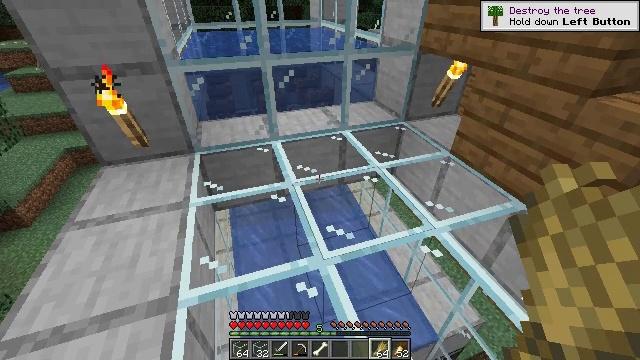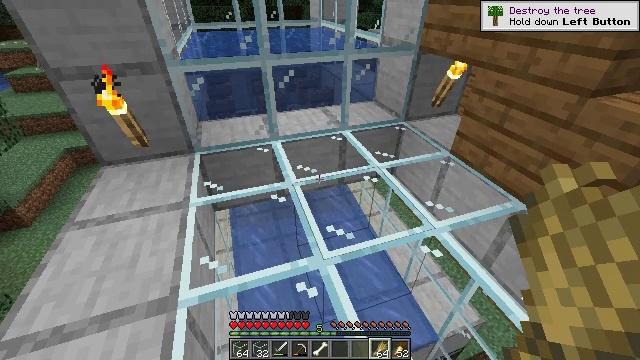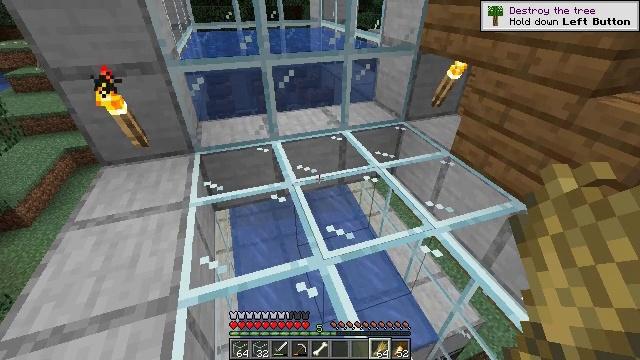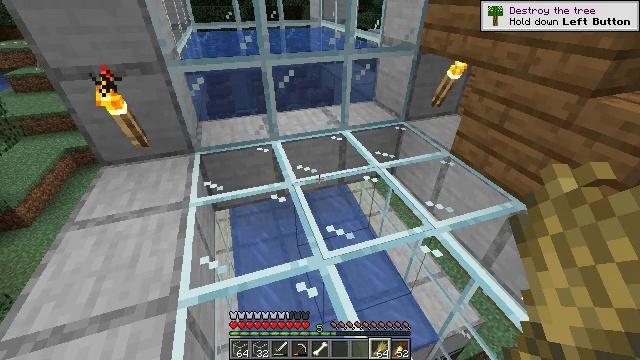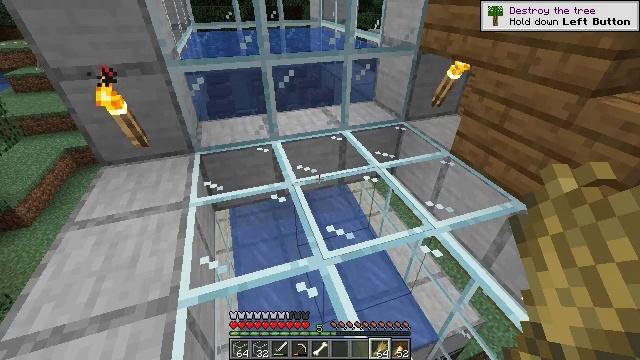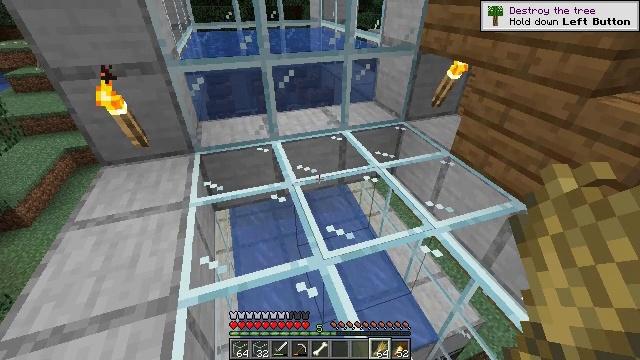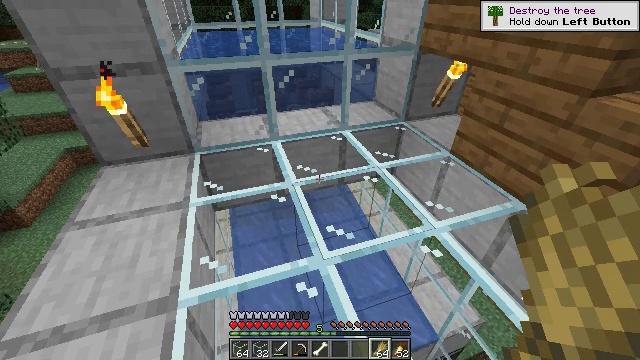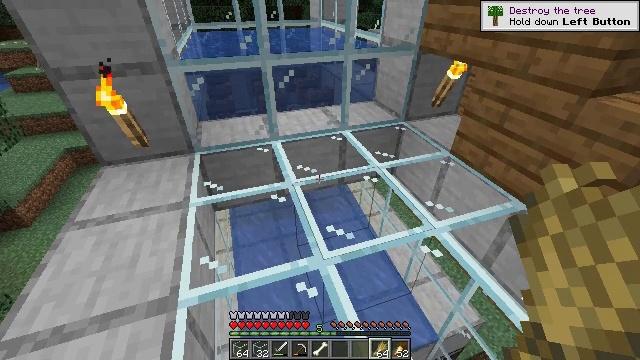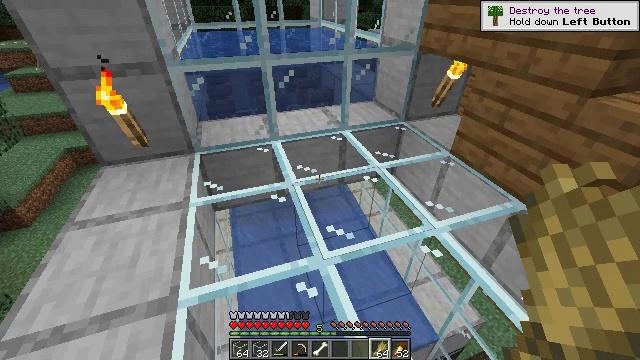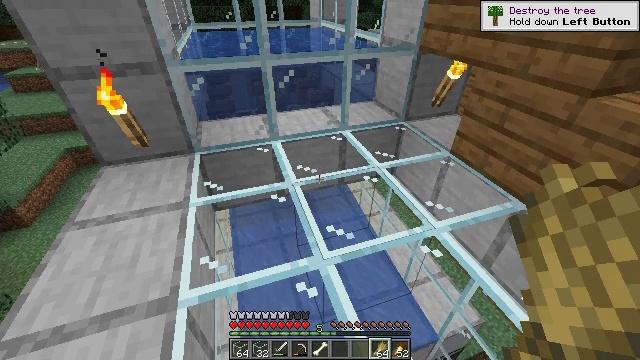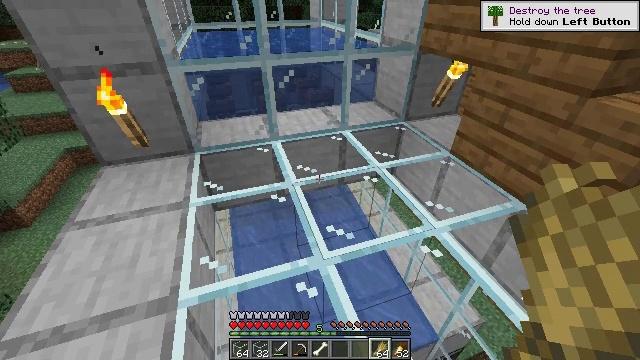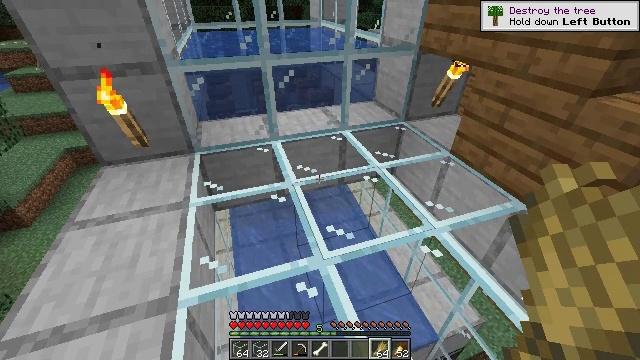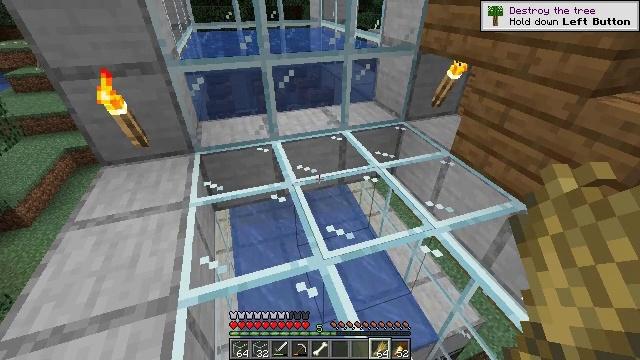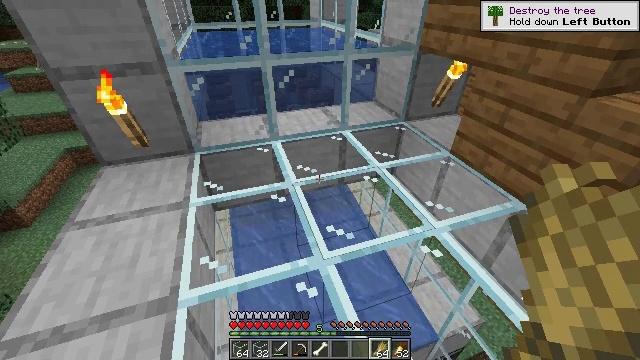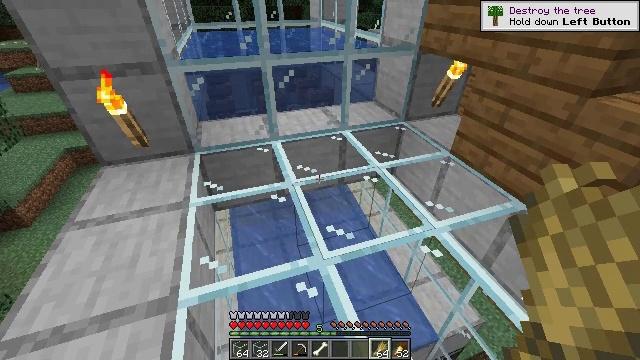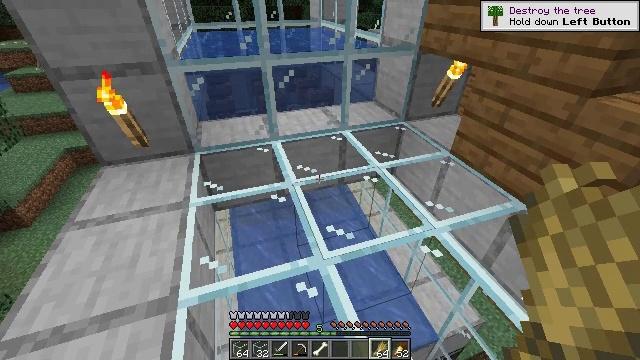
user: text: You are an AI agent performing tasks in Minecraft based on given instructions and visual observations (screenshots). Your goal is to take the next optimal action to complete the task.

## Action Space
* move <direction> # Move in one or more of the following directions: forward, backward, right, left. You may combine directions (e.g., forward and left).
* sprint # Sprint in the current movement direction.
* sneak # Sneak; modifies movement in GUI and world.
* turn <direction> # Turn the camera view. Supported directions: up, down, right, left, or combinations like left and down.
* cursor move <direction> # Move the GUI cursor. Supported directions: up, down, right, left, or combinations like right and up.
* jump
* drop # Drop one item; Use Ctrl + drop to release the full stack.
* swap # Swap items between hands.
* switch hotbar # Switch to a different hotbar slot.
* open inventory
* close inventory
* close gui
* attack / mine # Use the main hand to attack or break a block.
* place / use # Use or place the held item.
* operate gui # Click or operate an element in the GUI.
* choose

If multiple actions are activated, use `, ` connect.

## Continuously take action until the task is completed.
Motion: motion action
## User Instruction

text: Attack the spruce fence to dismantle it.
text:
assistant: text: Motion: no_op
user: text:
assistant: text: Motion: no_op
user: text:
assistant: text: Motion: no_op
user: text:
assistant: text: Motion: no_op
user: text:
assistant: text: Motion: no_op
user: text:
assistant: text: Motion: no_op
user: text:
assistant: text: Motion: no_op
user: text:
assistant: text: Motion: no_op
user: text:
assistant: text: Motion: no_op
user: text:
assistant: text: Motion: no_op
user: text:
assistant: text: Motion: no_op
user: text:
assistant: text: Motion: no_op
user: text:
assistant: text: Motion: no_op
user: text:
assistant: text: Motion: no_op
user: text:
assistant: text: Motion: no_op
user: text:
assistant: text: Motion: no_op
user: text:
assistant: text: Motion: no_op
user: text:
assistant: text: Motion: no_op
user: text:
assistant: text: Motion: no_op
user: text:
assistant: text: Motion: no_op
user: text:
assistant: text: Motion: no_op
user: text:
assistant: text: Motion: no_op
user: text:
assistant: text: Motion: turn right
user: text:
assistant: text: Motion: turn right
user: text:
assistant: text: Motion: turn right
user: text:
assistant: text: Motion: turn right
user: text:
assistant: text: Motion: turn right
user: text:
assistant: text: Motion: turn right
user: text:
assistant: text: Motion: turn right and up
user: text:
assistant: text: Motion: turn right